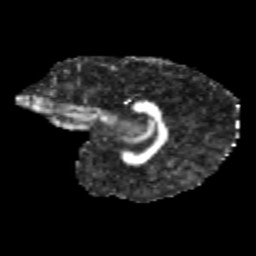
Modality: FA
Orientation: sagittal
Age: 12
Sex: female
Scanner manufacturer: siemens
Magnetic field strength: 3 T
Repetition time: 3.8 s
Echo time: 0.07 s